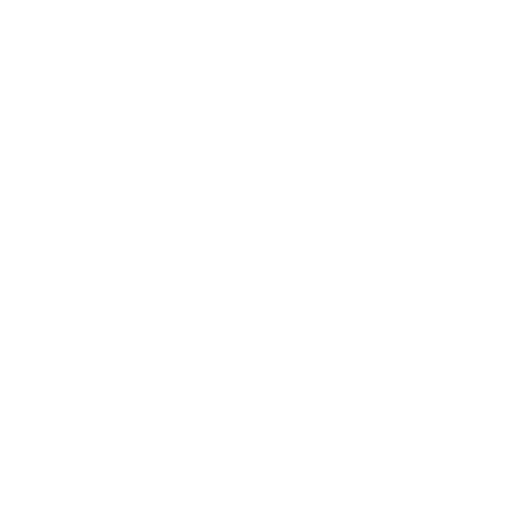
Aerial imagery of gap in Nevada named Juniper Pass containing only shrub